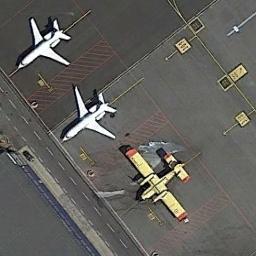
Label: airplane